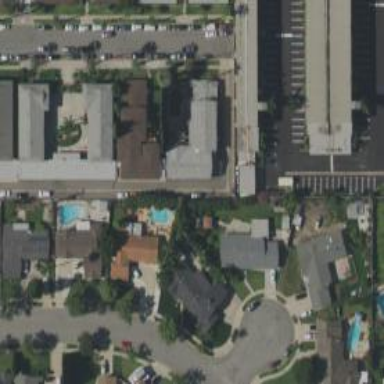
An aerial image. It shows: Alley classified as service road.